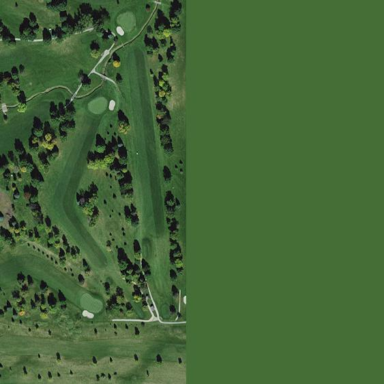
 place for golfing and leisure activities."